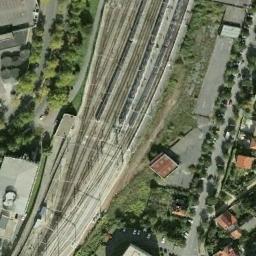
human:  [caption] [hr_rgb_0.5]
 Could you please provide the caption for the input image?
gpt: The railway station is on the grass next to some trees .

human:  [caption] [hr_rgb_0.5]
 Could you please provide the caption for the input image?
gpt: There is a railway station in the suburbs .

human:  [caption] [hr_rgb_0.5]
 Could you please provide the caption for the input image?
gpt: The railway station with some railways is surrounded by some trees and houses .

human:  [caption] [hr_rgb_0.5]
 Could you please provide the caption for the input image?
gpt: There are many trees and buildings near the railway station .

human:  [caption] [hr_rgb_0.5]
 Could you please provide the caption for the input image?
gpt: There are some green trees and brown buildings beside the railway station .